Question: Please tell me how to make a cell to automatically change the height depending on the number of rows?

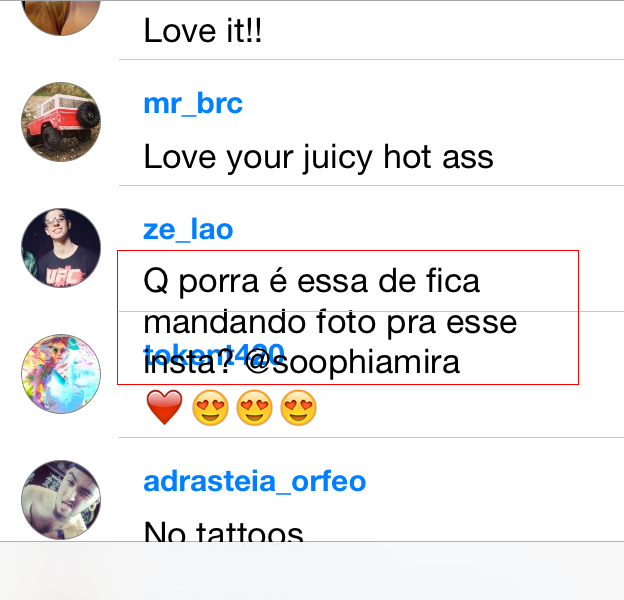
Answer: In it will be automatically managed for you
<URL>
In you can use autolayout to do this. You can create your cell setting up the constraints you need. In your case you can attach the label to the top,bottom, trailing and leading of the superview.
In the '- (CGSize)collectionView:(UICollectionView *)collectionView layout:(UICollectionViewLayout*)collectionViewLayout sizeForItemAtIndexPath:(NSIndexPath *)indexPath' you can use '[cell systemLayoutSizeFittingSize:UILayoutFittingCompressedSize];' to get the minimum size of the cell. For example:
'''
- (CGFloat)tableView:(UITableView *)tableView heightForRowAtIndexPath:(NSIndexPath *)indexPath
{
CustomCell *cell = self.layoutTableViewCell;
[cell configureWithText:text];
CGSize layoutSize = [cell systemLayoutSizeFittingSize:UILayoutFittingCompressedSize];
return layoutSize.height;
}
'''
Remember to avoid to set width and height constraints to the UILabel, it will resize automatically to fit the content.
You can create the 'self.layoutTableViewCell' in the viewDidLoad using:
'''
UINib *cellNib = [UINib nibWithNibName:CustomCellNibName bundle:nil];
self.layoutTableViewCell = [[cellNib instantiateWithOwner:nil options:nil] objectAtIndex:0];
'''
OT: I think is matter of personal taste. Personally i started to use always UICollectionViews, just to reuse more code and have more flexibility if in the future i need to customise layout behaviours.